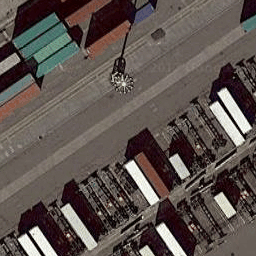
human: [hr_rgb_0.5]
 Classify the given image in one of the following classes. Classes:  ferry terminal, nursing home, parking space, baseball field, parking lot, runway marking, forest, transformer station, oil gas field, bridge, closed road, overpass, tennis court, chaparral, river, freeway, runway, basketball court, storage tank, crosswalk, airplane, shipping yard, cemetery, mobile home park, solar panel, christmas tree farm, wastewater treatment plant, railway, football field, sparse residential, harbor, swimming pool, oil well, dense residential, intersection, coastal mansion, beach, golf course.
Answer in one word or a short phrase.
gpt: shipping yard